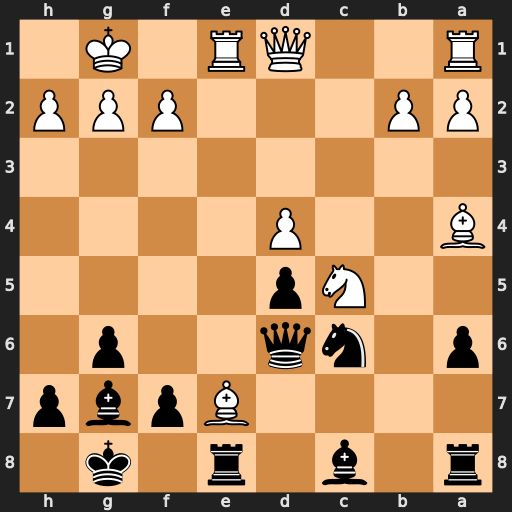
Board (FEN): r1b1r1k1/4Bpbp/p1nq2p1/2Np4/B2P4/8/PP3PPP/R2QR1K1
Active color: b
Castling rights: -
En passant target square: -
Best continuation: Rxe7 Bxc6 Rxe1+ Qxe1 Qxc6